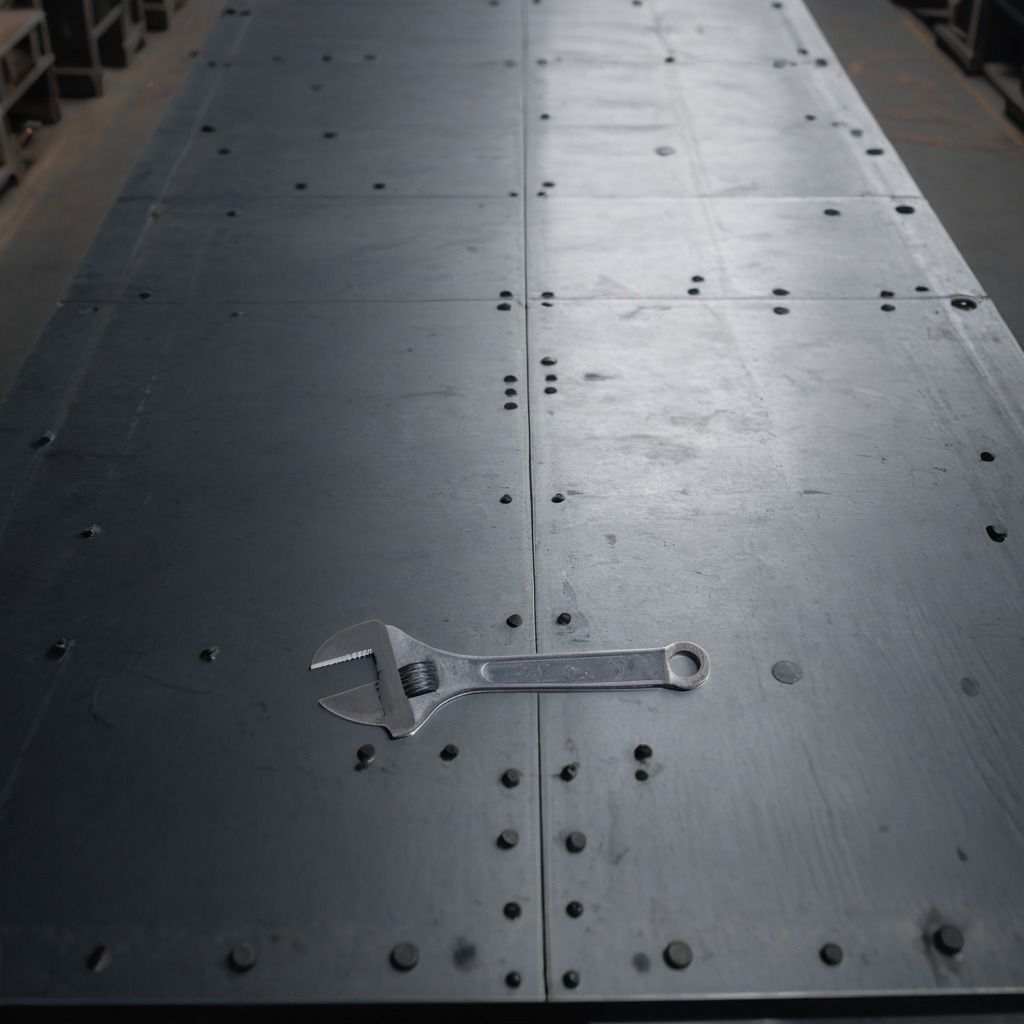
An wrench is lying on a cold steel table in a mining workshop.